Question: I have a .MDB file that has a n_groups table, and three columns I need to reference, those being NUID, strName and ntype. The query works as intended, however the listbox just appears empty with no results.
How can I make the results populate a listbox?
This is what I have so far:
'''
var conn = new OleDbConnection("Provider=Microsoft.JET.OLEDB.4.0;" +
"data source=C:\menus\newmenus\menu.mdb;Jet " +
"OLEDB:Database Password=@#@#@#");
var ds = new DataSet();
var adapter = new OleDbDataAdapter(
"SELECT nUID, strName FROM n_groups where ntype=1", conn);
conn.Open();
adapter.Fill(ds);
conn.Close();
var value = ds.Tables[0].Rows[0]["strName"].ToString();
listBox1.DataSource = value;
'''
Say I wanted to reorder the list using a second list box (like a picklist sorter) is there a way to call the position of an item within a listbox?
I need to be able to re order the contents of the results from top to bottom for sorting.
I was going to use a picklist sorting method like this :

But I can't get the left list to populate. How do I use C# to get data from MDB and put the results into a listbox?
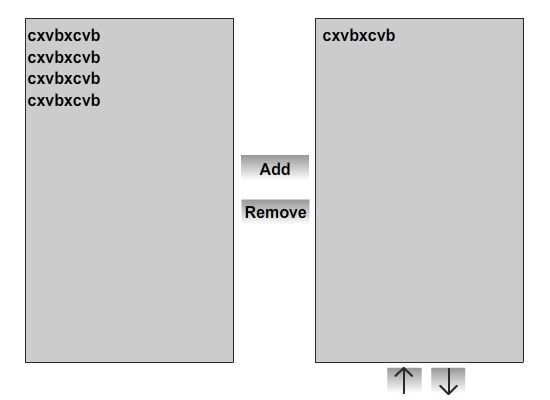
Answer: There's an easier way to do it... instead try it this way
'''
How can I make the results populate a listbox?
'''
This is semi-psuedocode:
'''
dt DataTable
dt = ds.Tables[0]
listbox1.datasource = dt
listbox1.datamember = "nameoffield"
listbox1.databind()
'''
This basically takes the entire datatable and binds it to the control. You can reference each object with '.SelectedIndex' or '.SelectedItem'
I think what you are trying to look for is this:
in the click event of add:
'''
listbox2.items.add(listbox1.selecteditem)
'''
In the click event of remove
'''
listbox2.items.removeat(listbox2.selectedindex)
'''